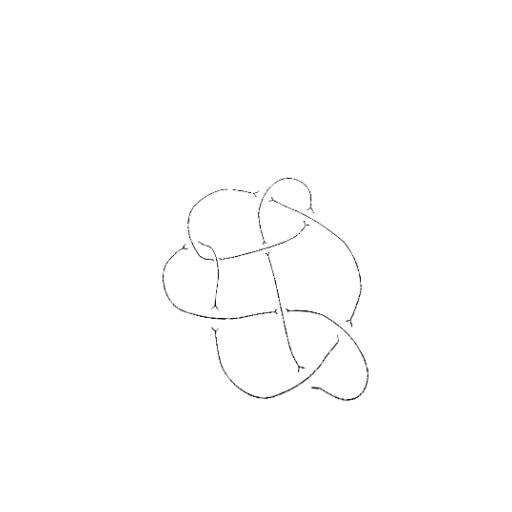
Crossing number: 9